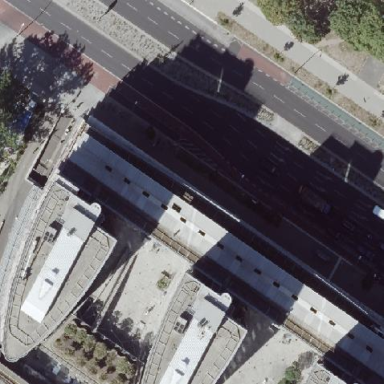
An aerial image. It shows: Building with flat roof.